Field crop: maize
Growth stage: 2
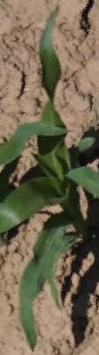
Species: maize